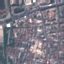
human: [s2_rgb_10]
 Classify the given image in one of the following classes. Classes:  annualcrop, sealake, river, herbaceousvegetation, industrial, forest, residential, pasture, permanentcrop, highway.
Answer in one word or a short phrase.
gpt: Residential